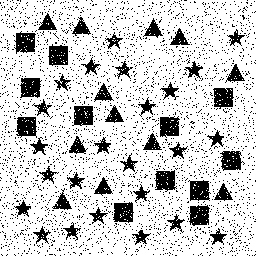
Squares: 12
Triangles: 12
Stars: 24
Total shapes: 48